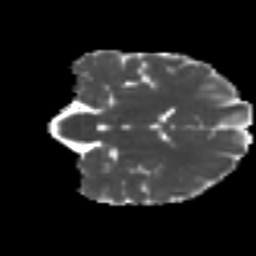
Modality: MD
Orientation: coronal
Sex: female
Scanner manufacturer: ge
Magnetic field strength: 3 T
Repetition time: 7 s
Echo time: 0.08 s